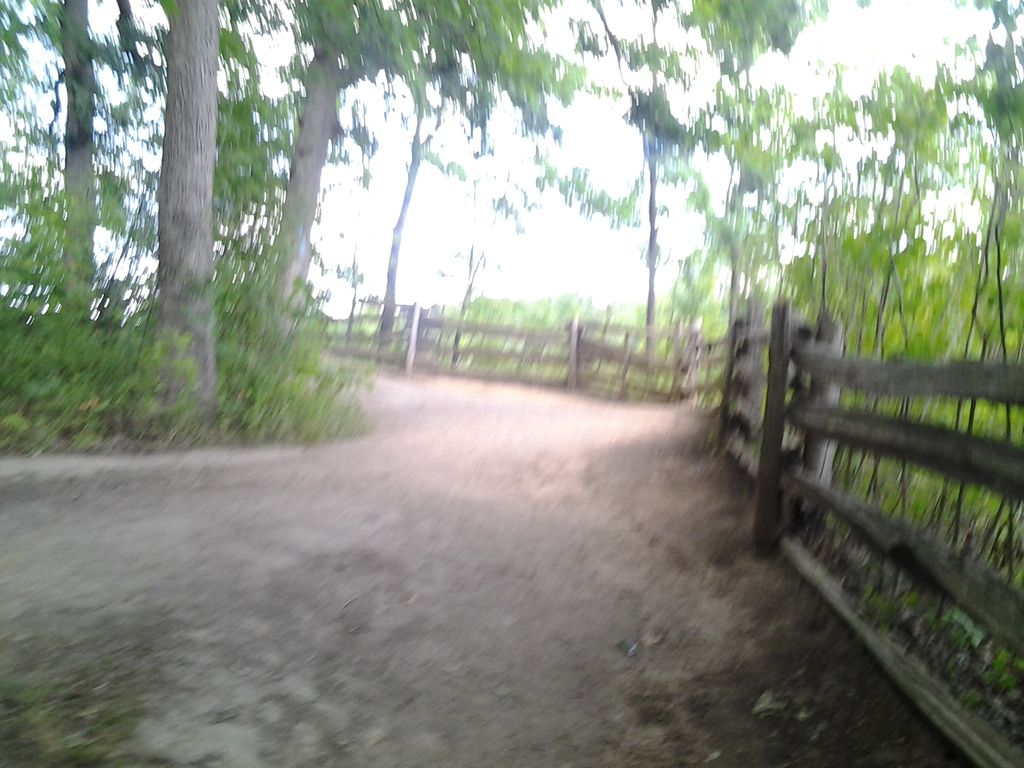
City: hamilton